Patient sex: M
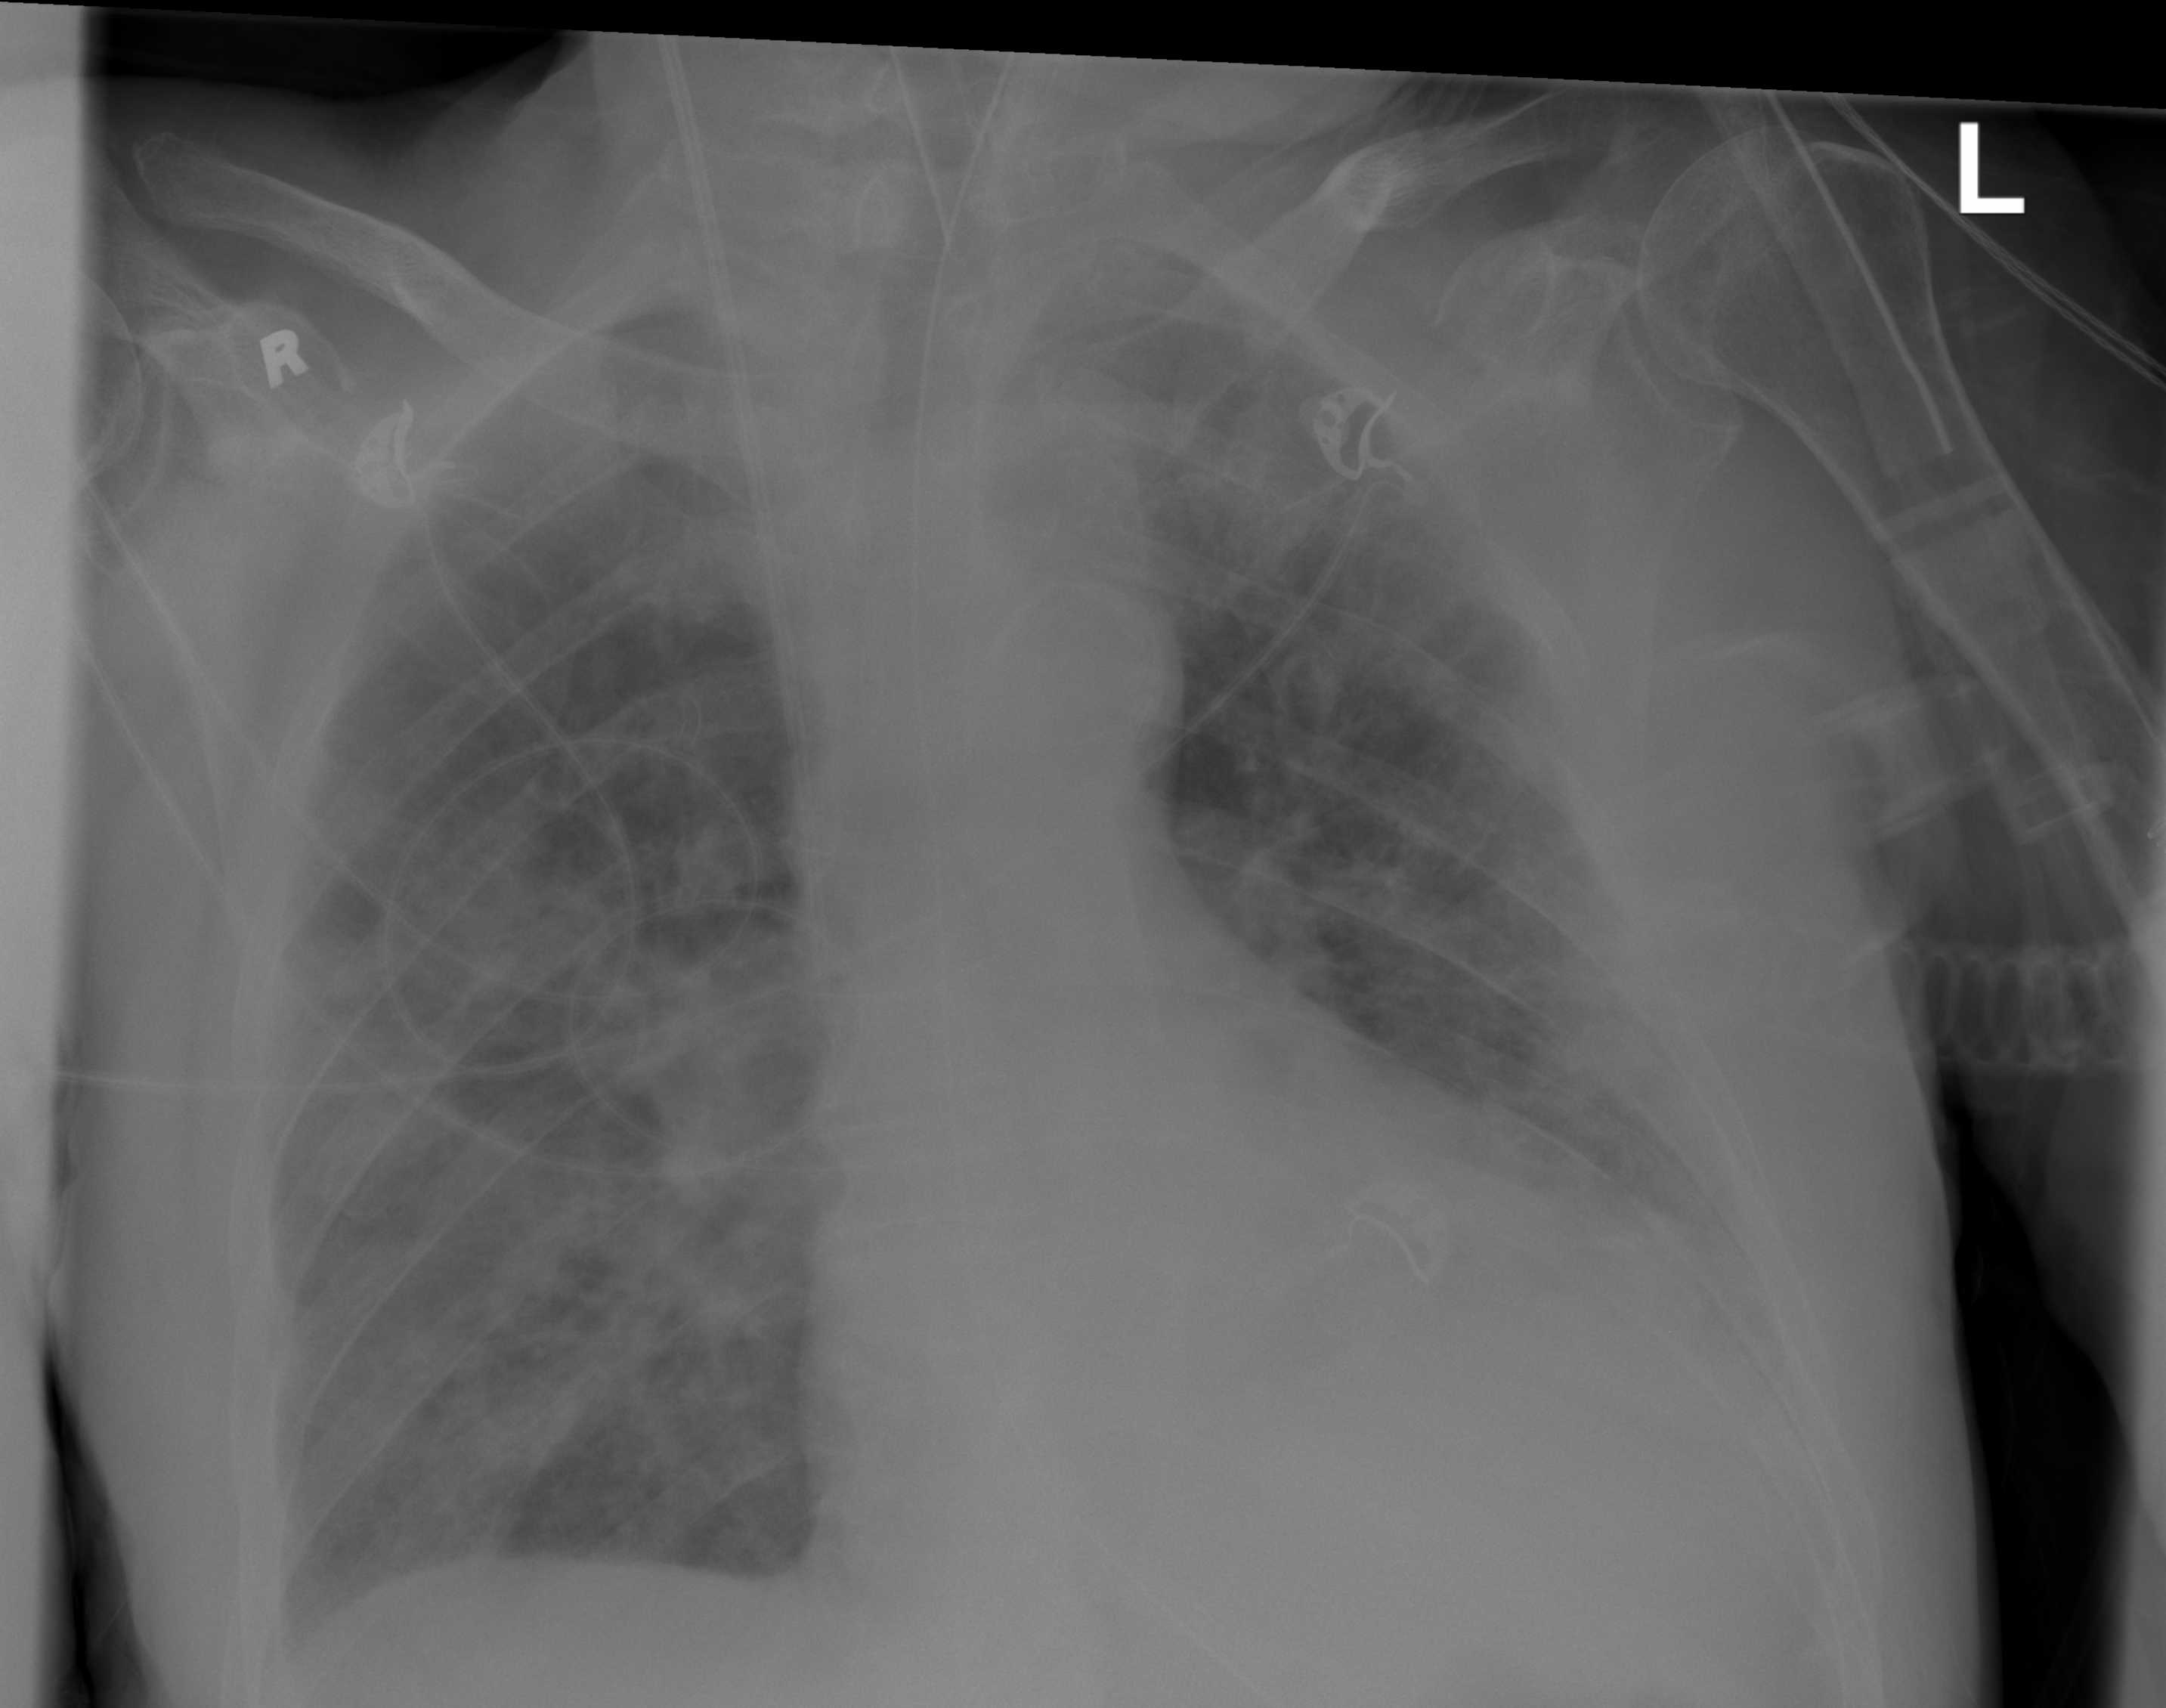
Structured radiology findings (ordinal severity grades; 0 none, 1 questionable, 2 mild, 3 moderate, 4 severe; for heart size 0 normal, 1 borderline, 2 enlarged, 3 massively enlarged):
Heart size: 2
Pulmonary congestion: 2
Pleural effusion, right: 1
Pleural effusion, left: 1
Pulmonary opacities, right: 3
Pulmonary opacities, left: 3
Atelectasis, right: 3
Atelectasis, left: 3